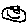
Label: smiley face